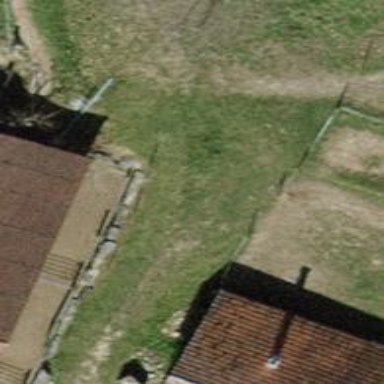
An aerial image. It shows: Farm.